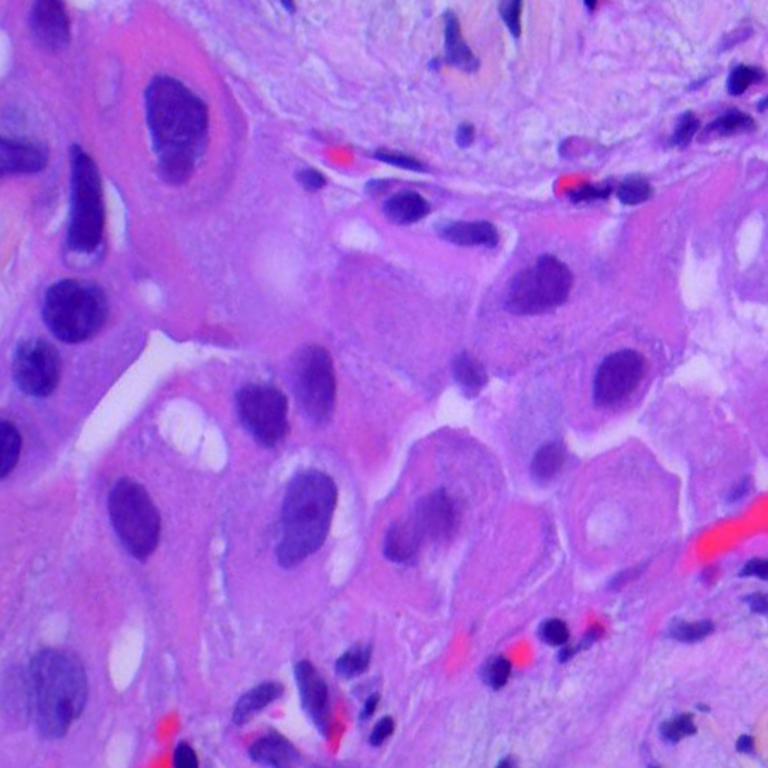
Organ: lung
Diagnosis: adenocarcinomas